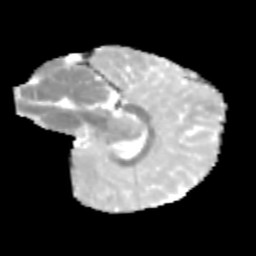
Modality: MD
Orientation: sagittal
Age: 9
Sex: male
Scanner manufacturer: siemens
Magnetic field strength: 3 T
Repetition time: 3.8 s
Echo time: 0.07 s